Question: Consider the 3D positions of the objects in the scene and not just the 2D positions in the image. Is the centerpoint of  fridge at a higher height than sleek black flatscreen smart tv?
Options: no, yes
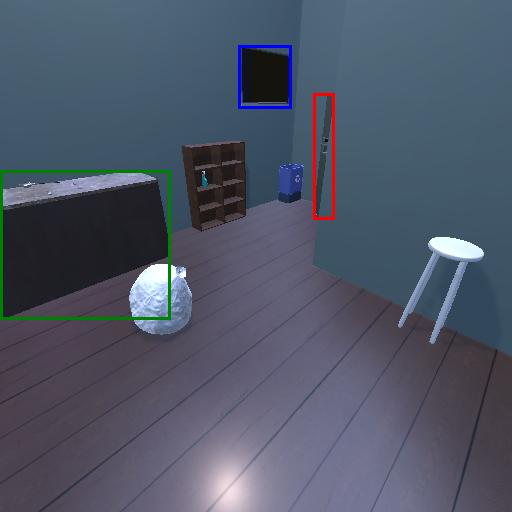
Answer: no